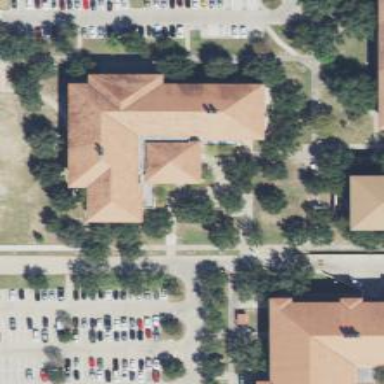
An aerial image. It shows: University building.